Question: How many items are in total?
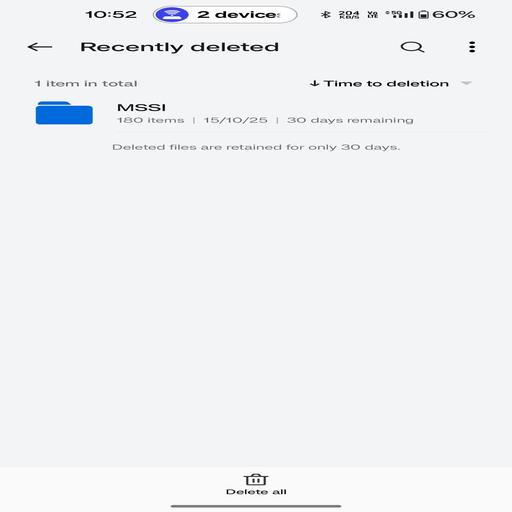
Answer: 1 item